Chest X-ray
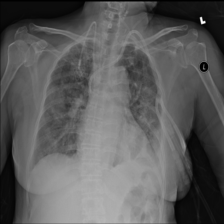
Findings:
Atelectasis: negative
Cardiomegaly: negative
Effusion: negative
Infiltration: positive
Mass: negative
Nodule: negative
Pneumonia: negative
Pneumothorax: negative
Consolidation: negative
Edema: negative
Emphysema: negative
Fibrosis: negative
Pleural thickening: negative
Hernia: negative